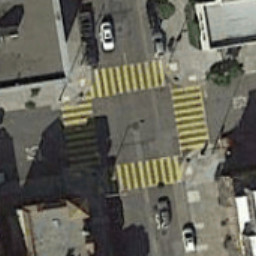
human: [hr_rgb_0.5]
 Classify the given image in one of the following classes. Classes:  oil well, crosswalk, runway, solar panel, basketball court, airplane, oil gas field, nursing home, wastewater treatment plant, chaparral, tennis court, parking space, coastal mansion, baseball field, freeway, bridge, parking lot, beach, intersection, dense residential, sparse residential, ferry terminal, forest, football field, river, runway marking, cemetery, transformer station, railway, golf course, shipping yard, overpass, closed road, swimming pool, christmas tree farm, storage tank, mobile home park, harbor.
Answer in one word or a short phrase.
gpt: crosswalk